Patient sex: F
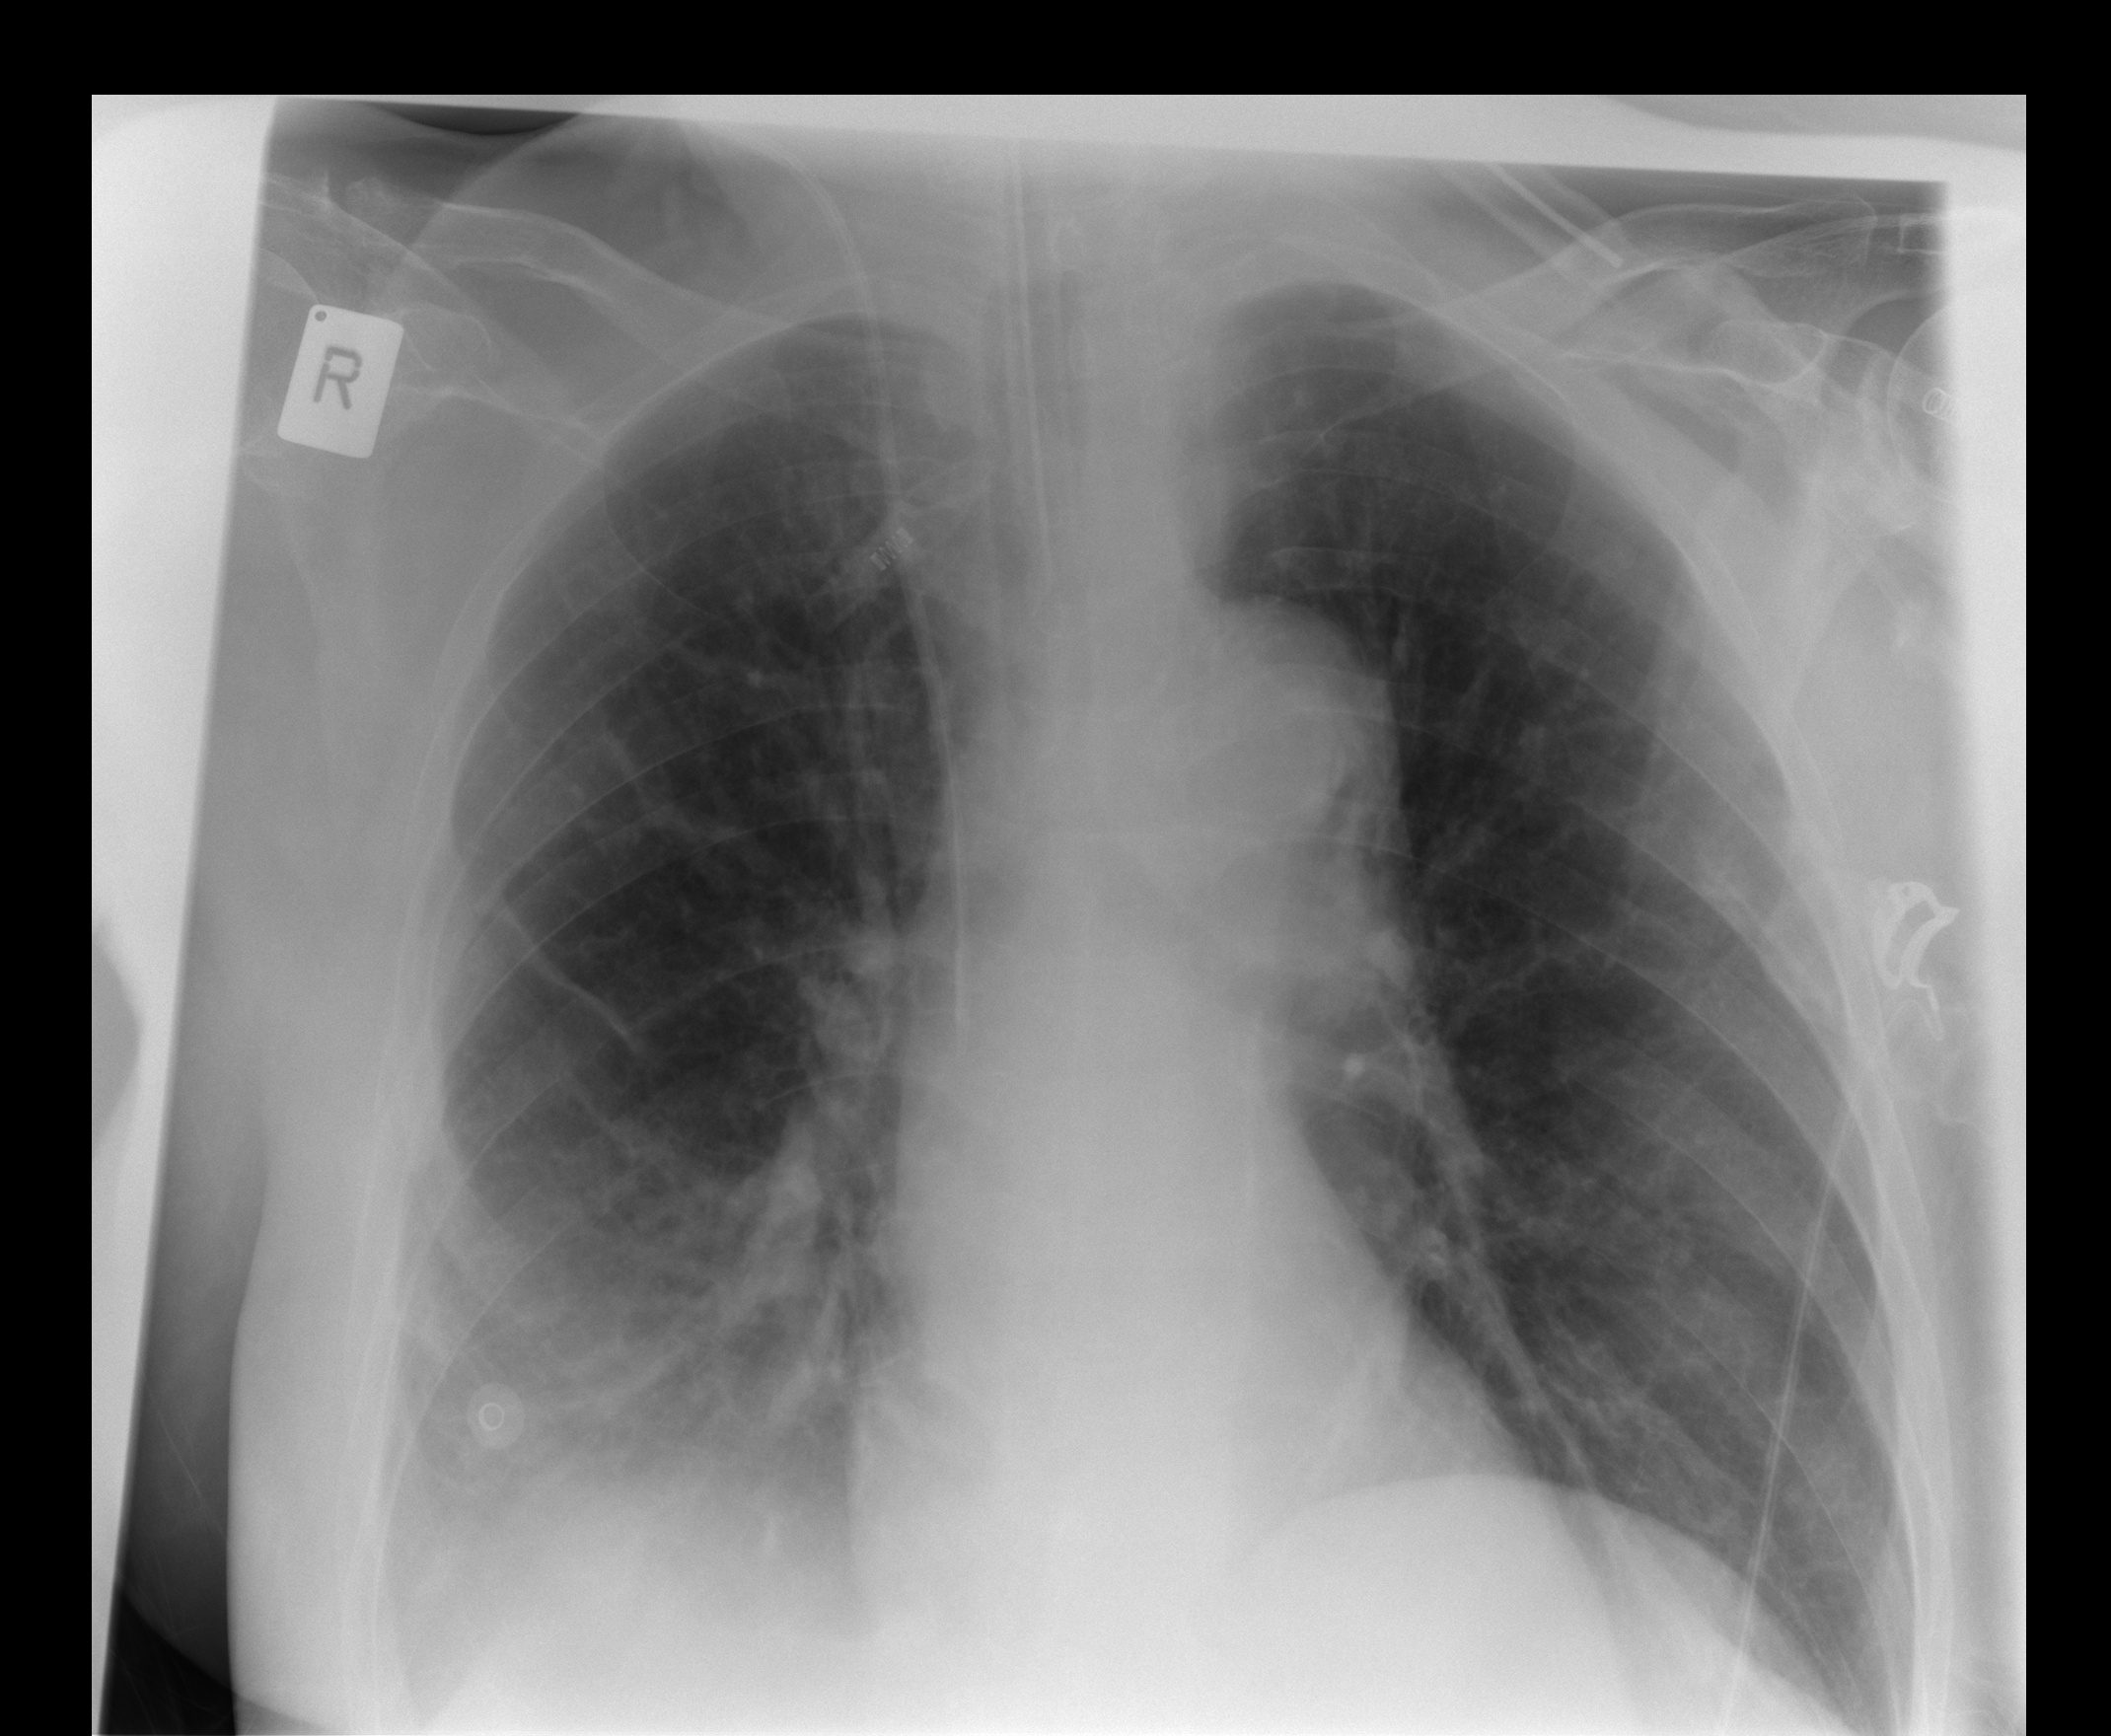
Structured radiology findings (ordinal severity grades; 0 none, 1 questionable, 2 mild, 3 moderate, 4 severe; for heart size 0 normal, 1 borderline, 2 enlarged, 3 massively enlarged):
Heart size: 0
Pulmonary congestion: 0
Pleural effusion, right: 2
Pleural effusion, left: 0
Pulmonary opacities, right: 0
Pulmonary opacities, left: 0
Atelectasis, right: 2
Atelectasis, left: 0